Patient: sex F, age 59
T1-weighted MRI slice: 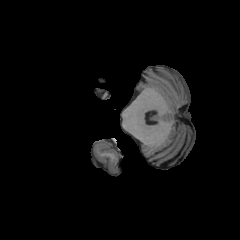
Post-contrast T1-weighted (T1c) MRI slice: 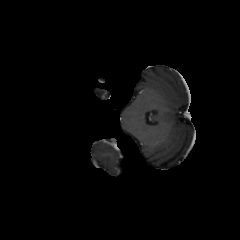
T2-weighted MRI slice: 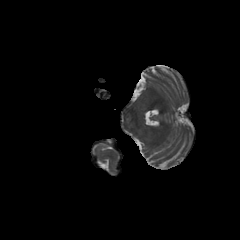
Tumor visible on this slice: no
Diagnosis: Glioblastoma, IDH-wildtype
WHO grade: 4